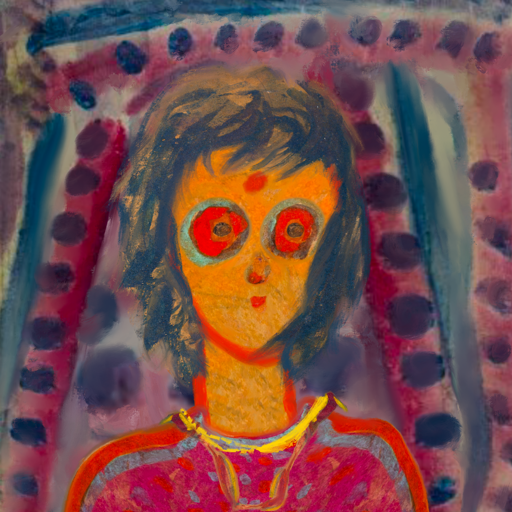
Background: HillGirl, Head And Neck Front: Sisters, Face Front: Sisters, Bust: Sisters, Hair Front: InTheSun, Head Accessory: Blank, Second Necklace: Gypsy_Mother_1, Necklace: Irani_1, Baby: Blank